Field crop: tomato
Growth stage: 2
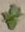
Species: solanum